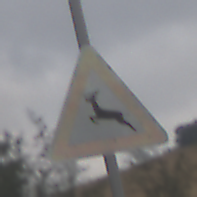
Verkehrszeichen: WildwechselRechts
Umgebung: Outdoor, Nature
Tageszeit: MorningAfternoon
Wetter: Overcast
Licht: Natural
Jahreszeit: NotSpecified
Kontrast: LowContrast